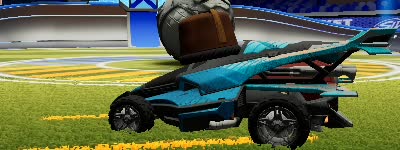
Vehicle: aftershock